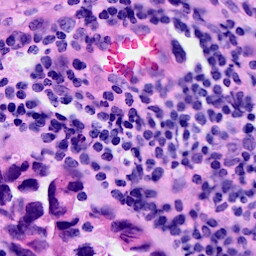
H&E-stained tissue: Breast